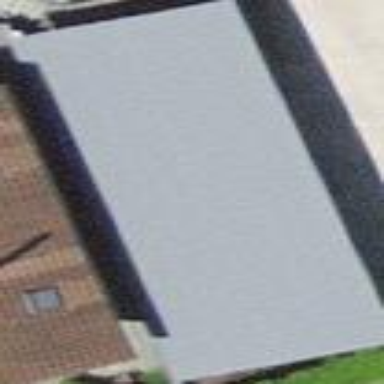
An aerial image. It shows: View of roof of building.